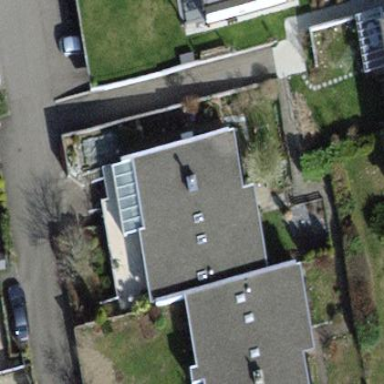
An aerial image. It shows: Semidetached house.